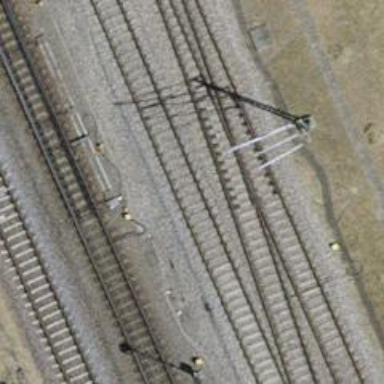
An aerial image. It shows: Railway with electrified contact lines.